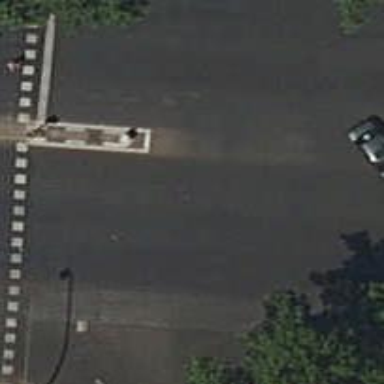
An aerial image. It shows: Road with traffic signals.